Question: I would like to create two divs, one inside the other with equal padding on all sides of the child. Like so
'''
<div>
<div>Foo</div>
</div>
'''
So that the result looks like
'''
----------------------------
| |
| |--------------------| |
| | | | <---- There is 1em padding on the inner
| | Foo | | container too
| | | |
| | | |
| |--------------------| |
| | <---- This is the window height,
---------------------------- the padding is 1em on all sides;
'''
How do I do this in CSS?
Right now I am stuck on this layout, missing the bottom padding

With this code
'''
<div class="more-padded full-height blue-green fixed">
<div class="more-padded full-height light-tan more-rounded light-border">Foo</div>
</div>
'''
and style
'''
.more-padded {
padding: 1em;
}
.full-height {
height: 100%;
}
.blue-green {
background-color: rgba(153, 204, 204, 1);
}
.light-tan {
background-color: rgba(239, 235, 214, 1);
}
.more-rounded {
-moz-border-radius: 1em;
-webkit-border-radius: 1em;
border-radius: 1em;
}
'''
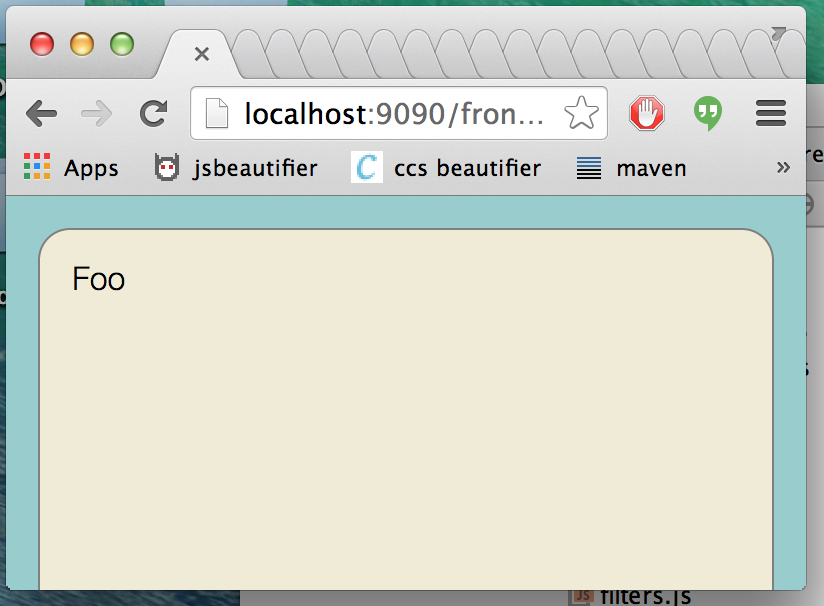
Answer: You can use <URL>:'border-box;' so that the width and height properties include the padding and border
HTML
'''
<div id="parent">
<div id="child">Foo</div>
</div>
'''
CSS
'''
* {
margin:0;
padding:0;
}
html, body {
height:100%;
}
#parent {
box-sizing:border-box;
height:100%;
padding:1em;
background:hotpink;
}
#child {
height:100%;
background:dodgerblue;
}
'''
<URL>